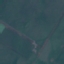
Label: HerbaceousVegetation